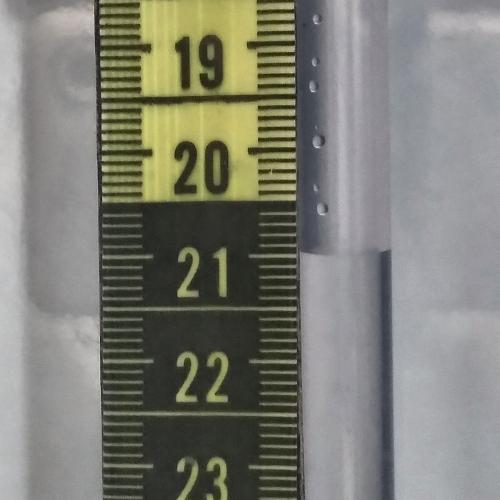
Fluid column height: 21.0 cm